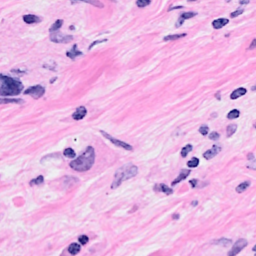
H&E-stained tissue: Breast